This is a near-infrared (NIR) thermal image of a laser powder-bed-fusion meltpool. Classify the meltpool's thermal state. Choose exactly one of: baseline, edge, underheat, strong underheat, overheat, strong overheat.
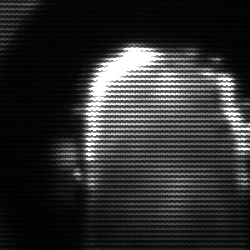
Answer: baseline